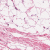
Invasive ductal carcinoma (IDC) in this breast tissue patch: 0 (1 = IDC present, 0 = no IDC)